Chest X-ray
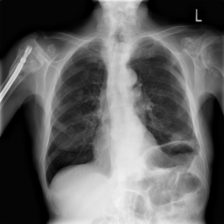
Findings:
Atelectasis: negative
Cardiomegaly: negative
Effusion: positive
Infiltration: negative
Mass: negative
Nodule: negative
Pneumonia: negative
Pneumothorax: negative
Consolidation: negative
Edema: negative
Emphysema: negative
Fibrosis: negative
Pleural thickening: negative
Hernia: negative